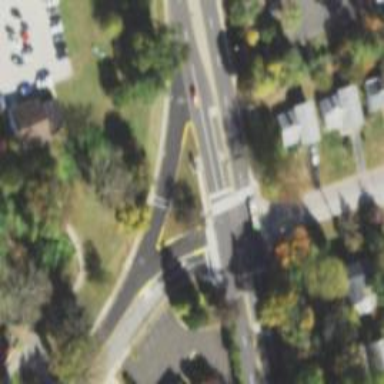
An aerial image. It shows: Marked crossing on footway.